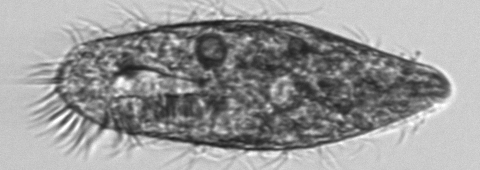
Label: Euplotes_morphotype1